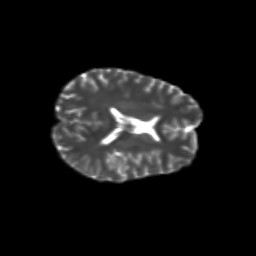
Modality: T2w
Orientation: axial
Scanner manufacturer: siemens
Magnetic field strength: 3 T
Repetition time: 9.2 s
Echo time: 0.084 s